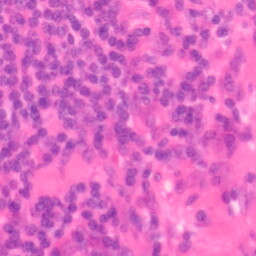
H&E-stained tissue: Colon